Field crop: tomato
Growth stage: 1
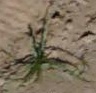
Species: cyperus